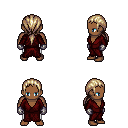
a pixel art fantasy rpg character, male body template, human, dark skin, red robe, white pants, white blonde ponytail hairstyle, metal gloves, four views (front, back, left, right), 2x2 character sprite sheet, small pixel art, hard edges, no anti-aliasing